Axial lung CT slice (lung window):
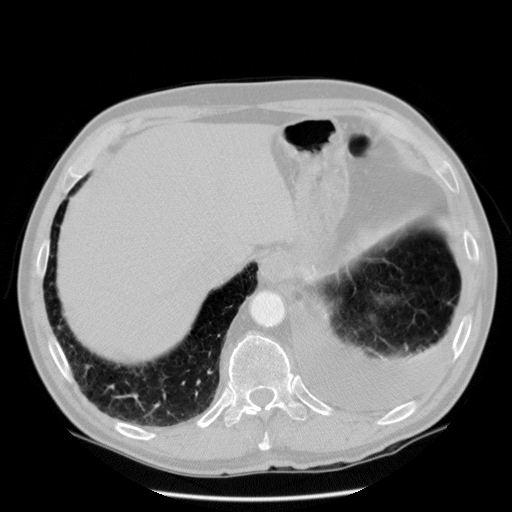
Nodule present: no